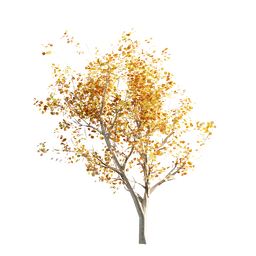
Label: nature